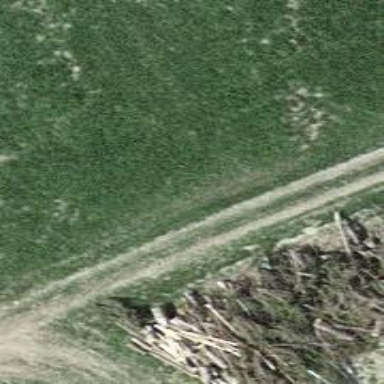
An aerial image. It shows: Track with very rough surface.